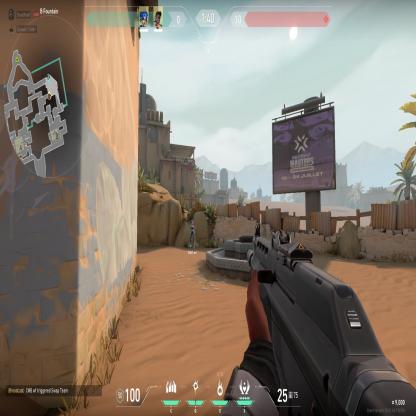
Label: teammate